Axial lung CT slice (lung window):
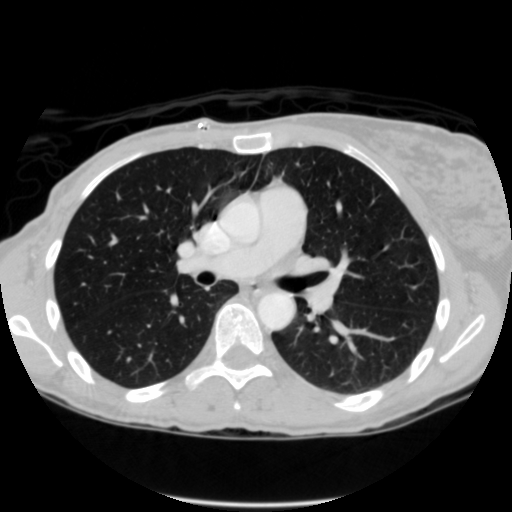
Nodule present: no